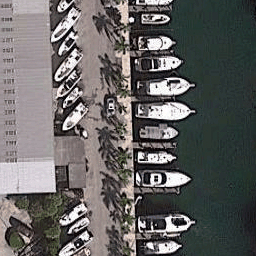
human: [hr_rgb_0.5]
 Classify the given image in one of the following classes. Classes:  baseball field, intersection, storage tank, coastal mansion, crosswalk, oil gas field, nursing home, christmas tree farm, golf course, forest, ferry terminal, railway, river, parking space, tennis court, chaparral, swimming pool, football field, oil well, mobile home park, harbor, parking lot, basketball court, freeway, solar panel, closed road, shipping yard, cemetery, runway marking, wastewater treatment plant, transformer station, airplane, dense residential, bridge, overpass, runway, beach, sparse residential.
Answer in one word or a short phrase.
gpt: harbor